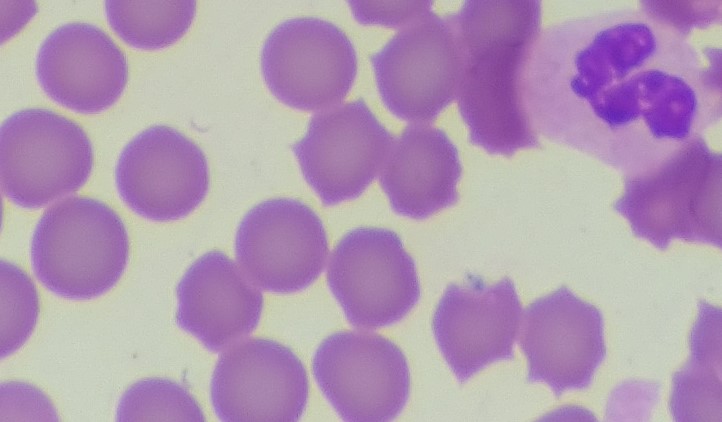
White blood cell type: Neutrophil